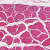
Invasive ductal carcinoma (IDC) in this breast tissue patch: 0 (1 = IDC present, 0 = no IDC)